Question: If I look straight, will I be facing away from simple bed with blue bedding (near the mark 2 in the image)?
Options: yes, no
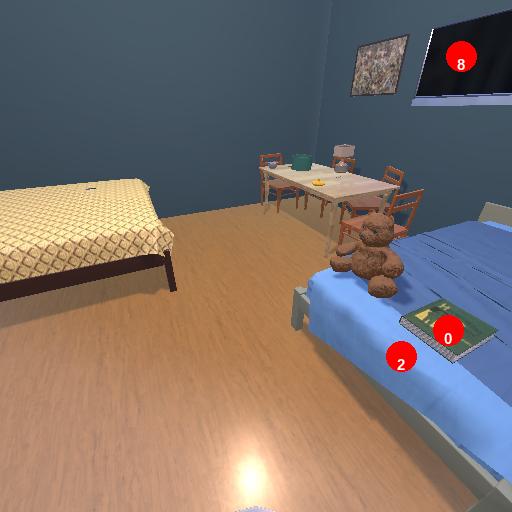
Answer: yes